Question: Code sample:
'''
#include <queue>
#include <vector>
using namespace std;
class Cell
{
public:
int totalCost = 0;
};
class Helper
{
public:
struct Comparator
{
bool operator()(Cell const *lfs, Cell const *rhs)
{
return lfs->totalCost < rhs->totalCost;
}
};
};
priority_queue<Cell*, vector<Cell*>, Helper::Comparator> path;
void function(Cell* cell)
{
cell->totalCost += rand() % 1000;
path.push(cell);
}
int main()
{
Helper help;
Cell first;
Cell second;
Cell third;
Cell fourth;
Cell fifth;
Cell* firstPtr = &first;
Cell* secondPtr = &second;
Cell* thirdPtr = &third;
Cell* fourthPtr = &fourth;
Cell* fifthPtr = &fifth;
function(firstPtr);
function(secondPtr);
function(thirdPtr);
function(fourthPtr);
function(fifthPtr);
return 0;
}
'''
Debugger snip:

I am making a priority queue and I have tried overloading the '()' operator but for some reason it is not working at all (as seen in the debugger).
I have a feeling that something is wrong with the pointers but I can't figure out exactly what.
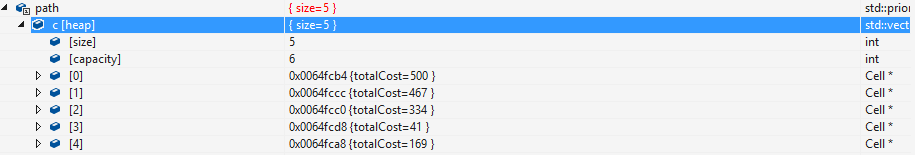
Answer: I don't see a problem in your code. Except that you forget to initialize the random numbers generator.
'''
#include <iostream>
#include <queue>
#include <vector>
#include <cstdlib>
using namespace std;
class Cell
{
public:
int totalCost = 0;
};
class Helper
{
public:
struct Comparator
{
bool operator()(Cell const *lfs, Cell const *rhs)
{
return lfs->totalCost < rhs->totalCost;
}
};
};
priority_queue<Cell*, vector<Cell*>, Helper::Comparator> path;
void function(Cell* cell)
{
cell->totalCost += rand() % 1000;
path.push(cell);
}
int main()
{
srand(time(0));
Helper help;
Cell first;
Cell second;
Cell third;
Cell fourth;
Cell fifth;
Cell* firstPtr = &first;
Cell* secondPtr = &second;
Cell* thirdPtr = &third;
Cell* fourthPtr = &fourth;
Cell* fifthPtr = &fifth;
function(firstPtr);
function(secondPtr);
function(thirdPtr);
function(fourthPtr);
function(fifthPtr);
for(;path.size();path.pop()) std::cout << path.top()->totalCost <<"
";
return 0;
}
'''
It outputs:
'''
luk32@debianvm:~/projects/tests$ ./a.out
896
725
370
200
130
luk32@debianvm:~/projects/tests$ ./a.out
699
672
285
250
208
luk32@debianvm:~/projects/tests$ ./a.out
772
582
388
223
153
luk32@debianvm:~/projects/tests$ ./a.out
869
807
670
642
182
'''
Which is expected. Maybe you get confused because it does not sort items. But it does not have to. Only the first (top) one has to be grater than all others (according to the comparator). Rest of elements do not follow the 'n > n+1'. It 's becasue priority qeue is implemented on a heap. It can operate faster this way. as inserting elements takes 'O(log n)' time. Keeping all elements sorted would require 'O(n)' insert operation.